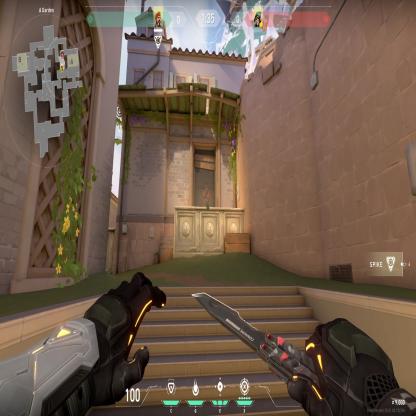
Label: enemy